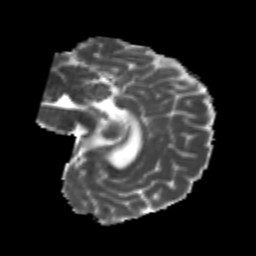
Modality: MD
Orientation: sagittal
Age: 21
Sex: female
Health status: healthy
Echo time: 0.074 s